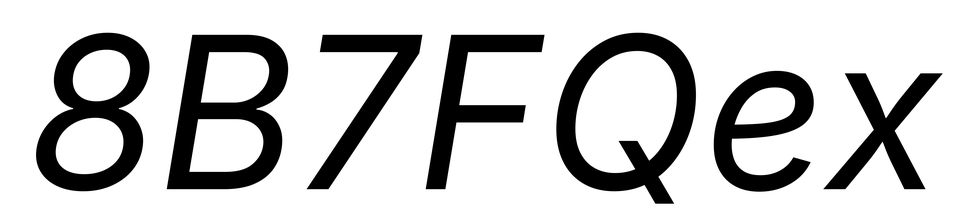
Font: Inter-Italic_Italic